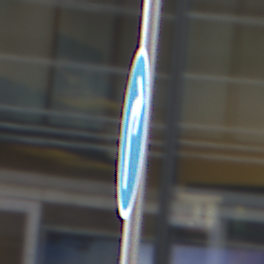
Verkehrszeichen: VorgeschriebeneFahrtrichtungRechts
Umgebung: Outdoor, Urban
Tageszeit: Midday
Wetter: Overcast
Licht: Natural
Jahreszeit: NotSpecified
Kontrast: LowContrast